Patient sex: M
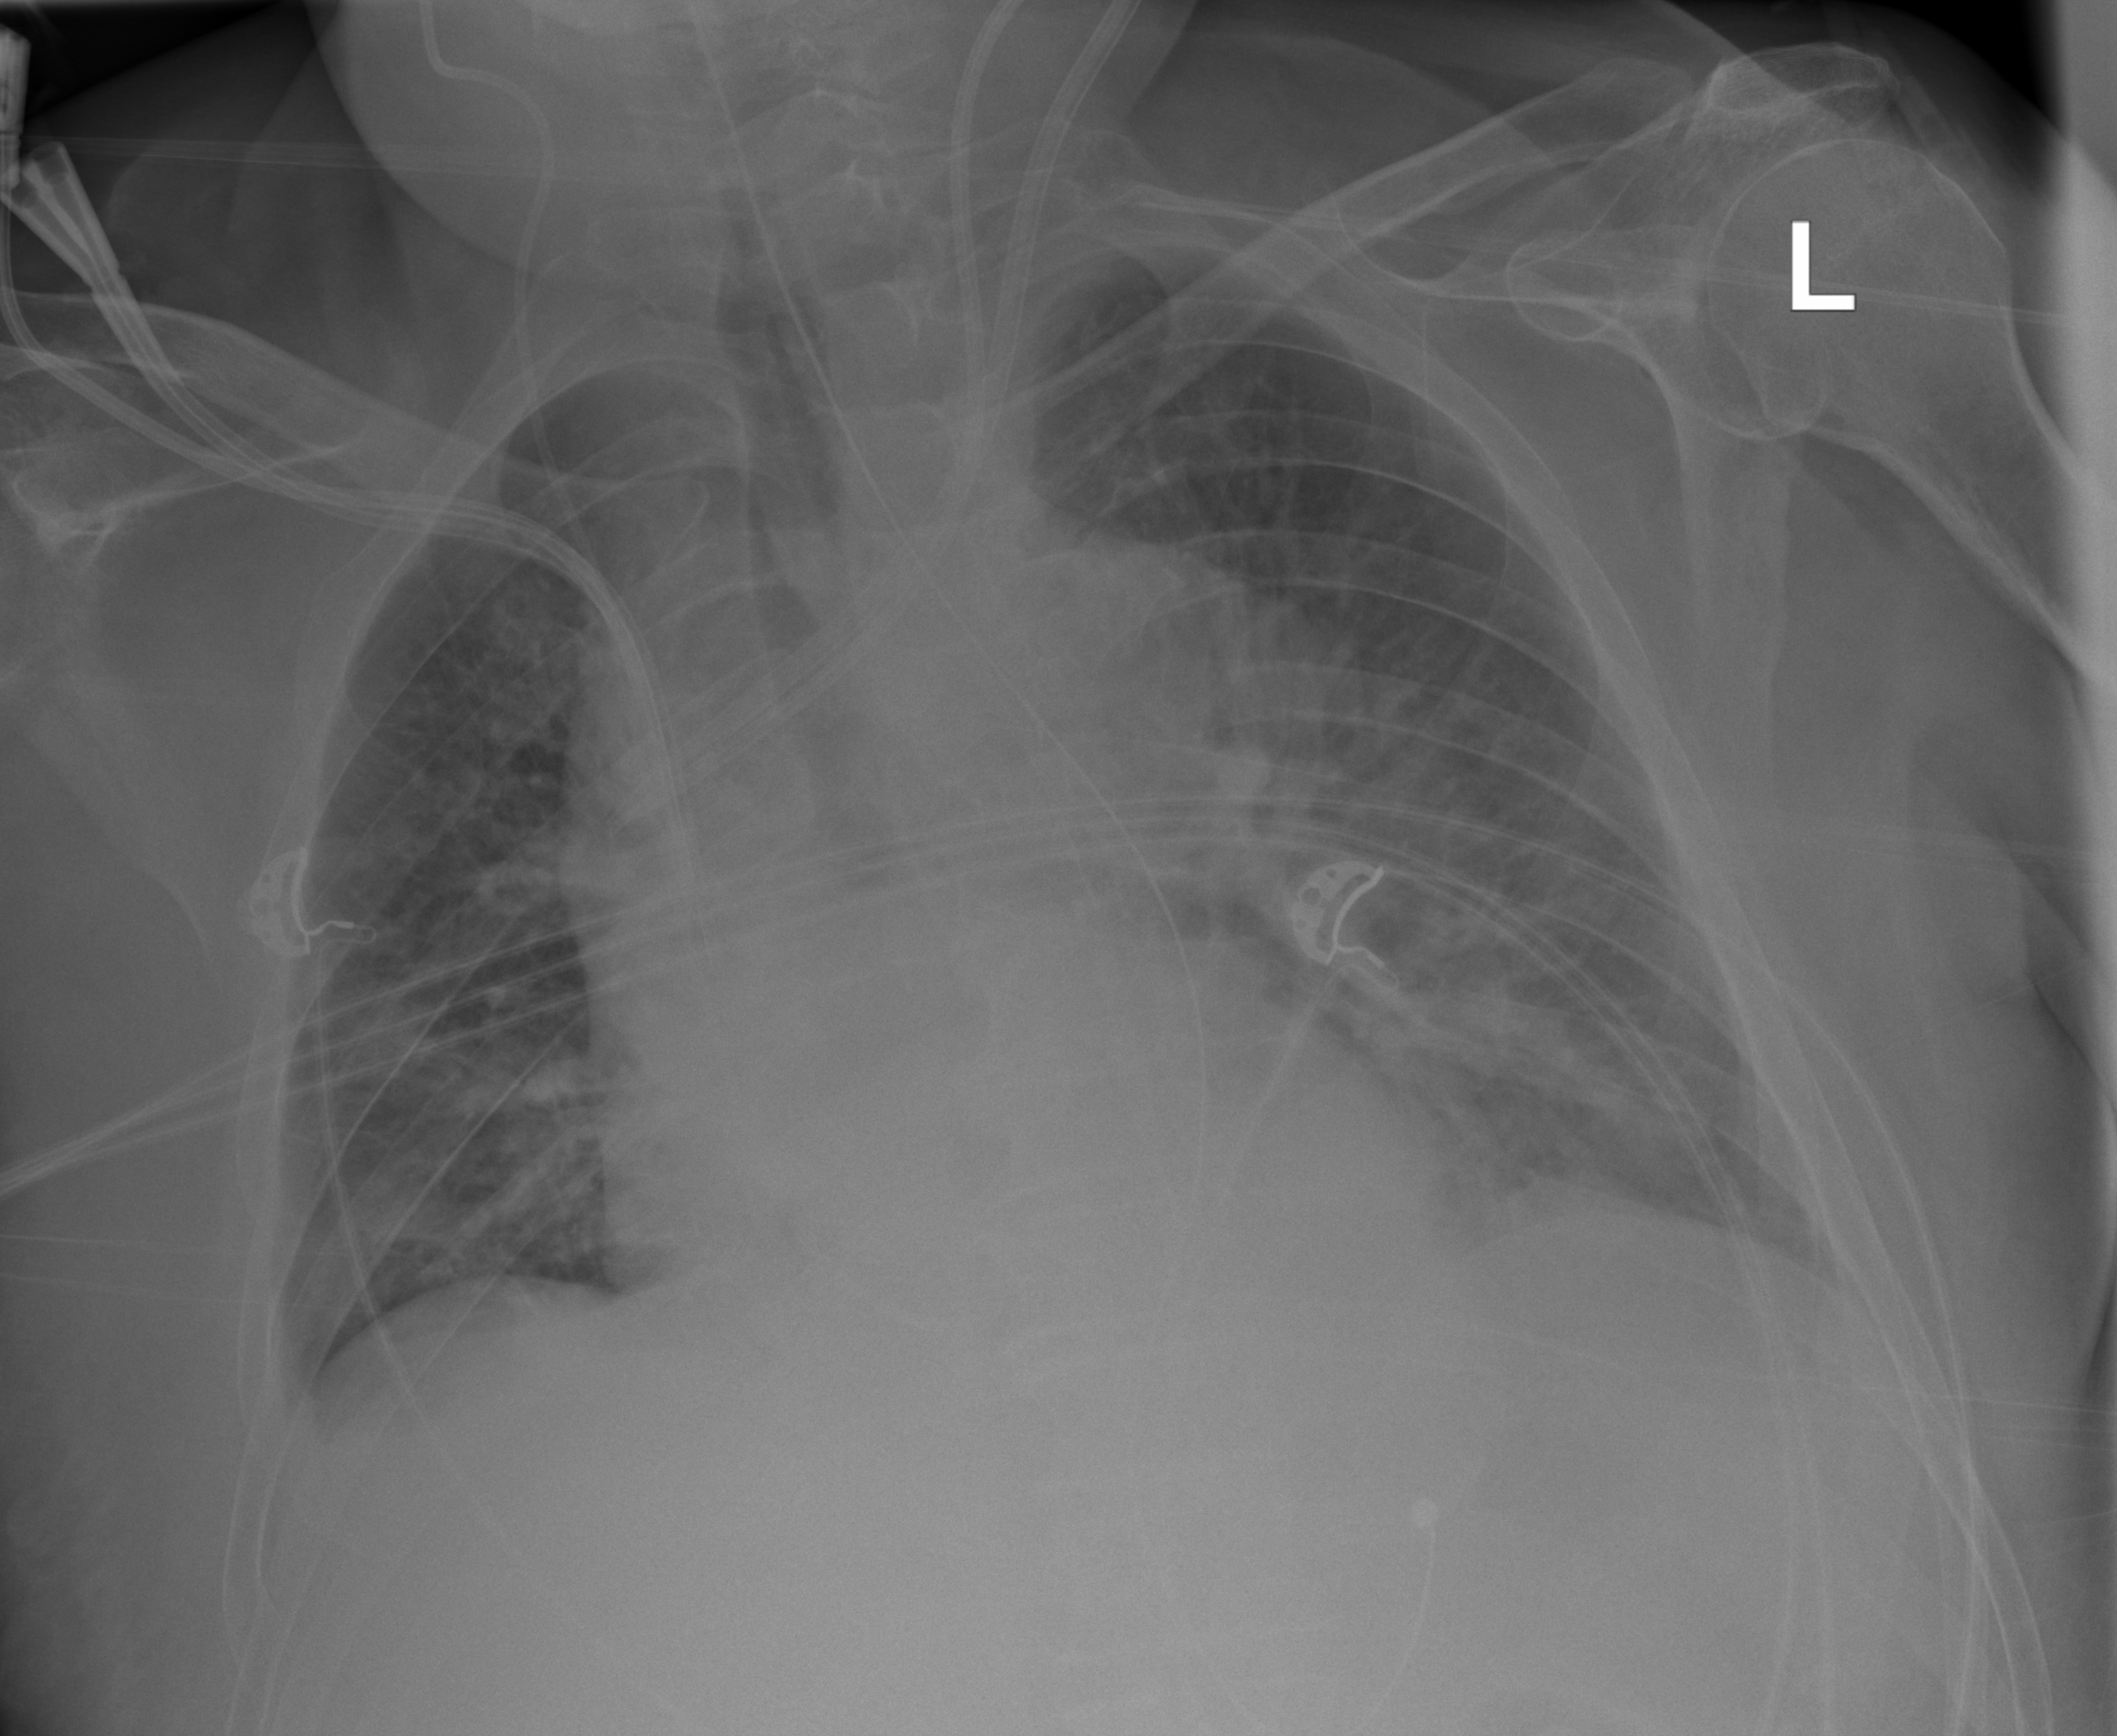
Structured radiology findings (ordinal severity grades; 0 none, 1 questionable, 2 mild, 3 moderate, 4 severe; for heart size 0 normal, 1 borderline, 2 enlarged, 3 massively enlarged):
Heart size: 1
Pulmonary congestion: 2
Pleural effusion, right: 2
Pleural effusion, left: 2
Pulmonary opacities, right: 2
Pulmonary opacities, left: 2
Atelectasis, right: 2
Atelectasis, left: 2